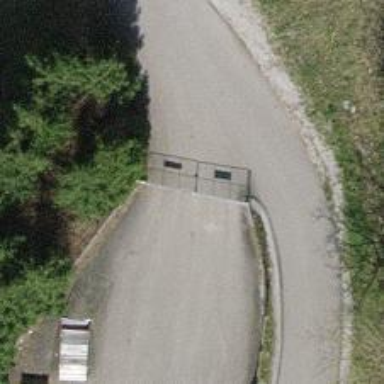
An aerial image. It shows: Swing gate.